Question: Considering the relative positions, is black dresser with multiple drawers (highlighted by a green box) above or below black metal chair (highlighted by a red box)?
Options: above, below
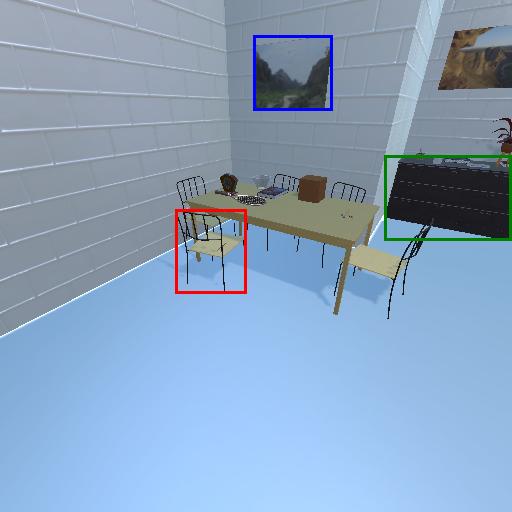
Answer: above